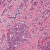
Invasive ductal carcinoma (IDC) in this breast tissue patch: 1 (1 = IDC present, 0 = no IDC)